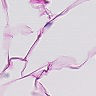
Metastatic tissue present: no